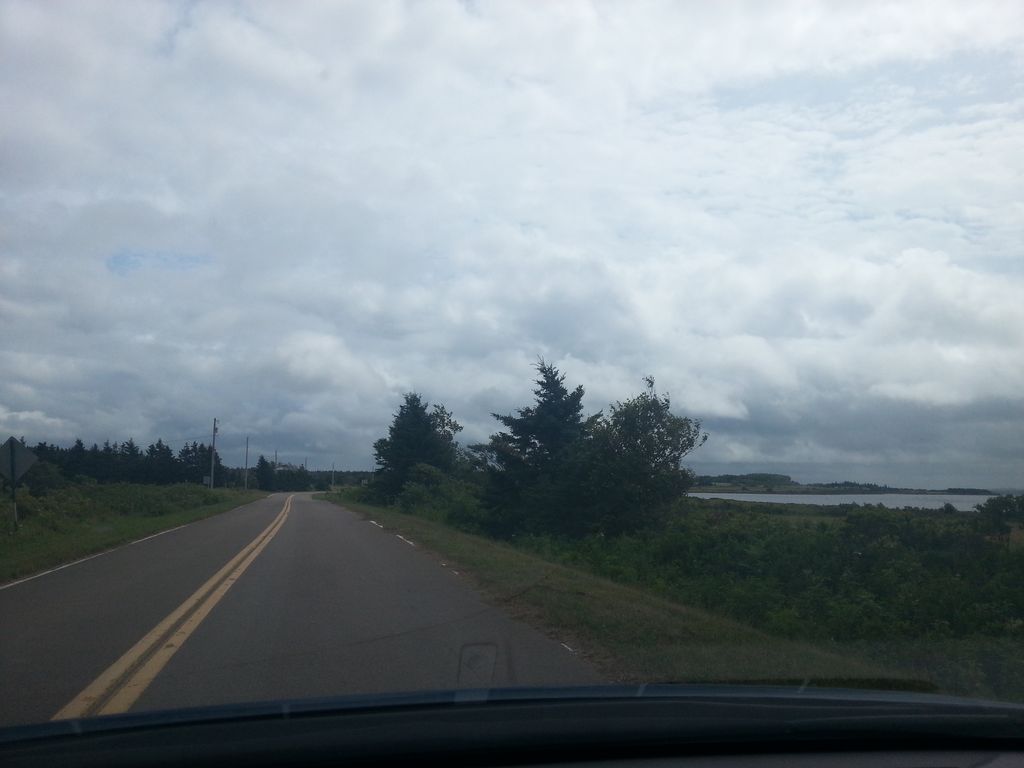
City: charlottetown